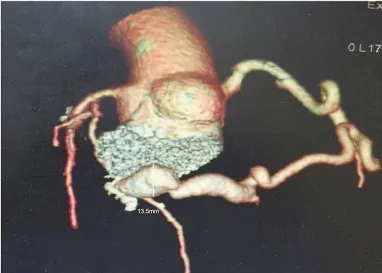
Right coronary artery to left ventricular fistula complicated with coronary artery dilation. In the sixth year after surgery, Coronary artery computed tomography indicated that the diameter of the distal coronary artery aneurysm in the patient's RCA was 13.5 mm (D).
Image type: radiology (ct)